Field crop: tomato
Growth stage: 1
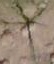
Species: cyperus